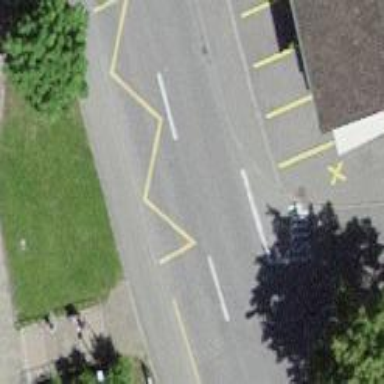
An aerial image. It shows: Public transport stop position.